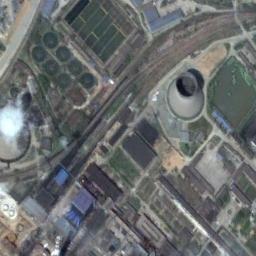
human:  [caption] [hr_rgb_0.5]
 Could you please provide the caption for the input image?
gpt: In the thermal power station there are simple buildings with two cooling towers, one is steaming and there are large fields around .

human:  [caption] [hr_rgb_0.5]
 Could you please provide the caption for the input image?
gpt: There are four thermal power stations, and two of them on the left are emitting smoke .

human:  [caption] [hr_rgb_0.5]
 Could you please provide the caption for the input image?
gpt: The thermal power station is on the grass next to some buildings .

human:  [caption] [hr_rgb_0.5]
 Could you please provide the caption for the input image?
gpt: Many buildings of different shapes are next to the thermal power station .

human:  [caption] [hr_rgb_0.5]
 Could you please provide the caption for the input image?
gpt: There are some buildings and two chimneys on the thermal power station .